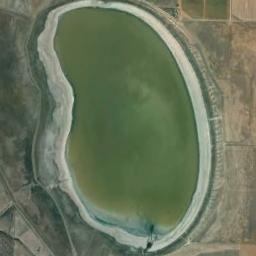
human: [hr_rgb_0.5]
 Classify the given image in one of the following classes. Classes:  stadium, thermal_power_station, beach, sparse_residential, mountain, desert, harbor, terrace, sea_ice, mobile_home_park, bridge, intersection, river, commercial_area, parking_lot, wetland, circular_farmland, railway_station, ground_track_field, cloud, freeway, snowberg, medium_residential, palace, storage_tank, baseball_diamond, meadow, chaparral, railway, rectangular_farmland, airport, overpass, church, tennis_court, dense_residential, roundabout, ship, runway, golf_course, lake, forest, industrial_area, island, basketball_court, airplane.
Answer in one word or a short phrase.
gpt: lake